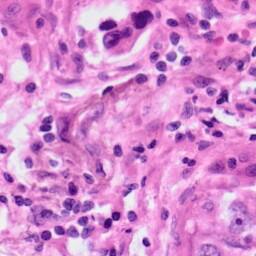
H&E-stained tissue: Lung